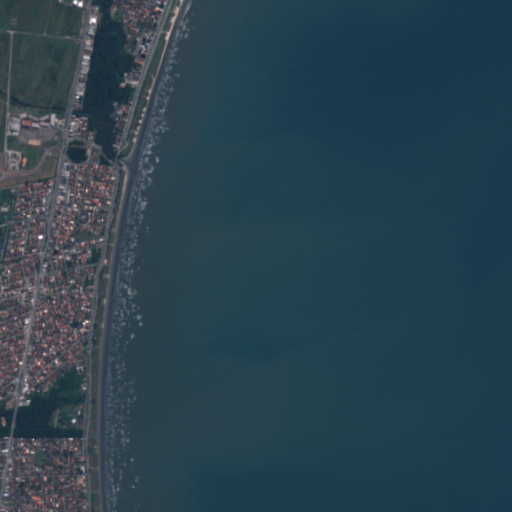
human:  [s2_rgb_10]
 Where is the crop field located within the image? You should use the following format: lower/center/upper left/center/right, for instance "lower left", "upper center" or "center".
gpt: The crop field is located in the left of the image.
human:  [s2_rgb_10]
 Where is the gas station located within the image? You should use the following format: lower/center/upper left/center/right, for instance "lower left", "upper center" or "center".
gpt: The gas station is located in the lower left of the image.
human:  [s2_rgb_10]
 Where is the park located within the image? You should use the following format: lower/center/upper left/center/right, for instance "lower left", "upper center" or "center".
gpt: The park is located in the left of the image.
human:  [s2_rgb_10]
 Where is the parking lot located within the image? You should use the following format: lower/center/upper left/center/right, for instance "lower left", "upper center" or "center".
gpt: The parking lot is located in the upper left of the image.
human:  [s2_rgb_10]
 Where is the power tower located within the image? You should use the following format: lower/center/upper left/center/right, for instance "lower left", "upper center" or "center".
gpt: The power tower is located in the upper left of the image.
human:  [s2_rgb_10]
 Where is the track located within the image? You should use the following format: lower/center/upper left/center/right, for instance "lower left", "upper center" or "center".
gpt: The track is located in the upper left of the image.
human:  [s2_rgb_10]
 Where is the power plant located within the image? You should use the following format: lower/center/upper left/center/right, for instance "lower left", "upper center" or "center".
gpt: There is no power plant in the image.